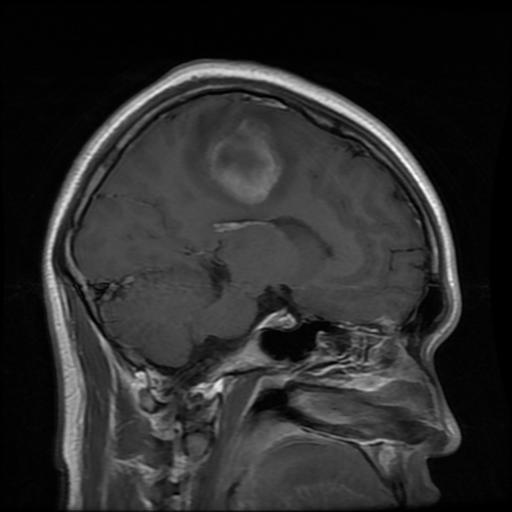
Label: glioma